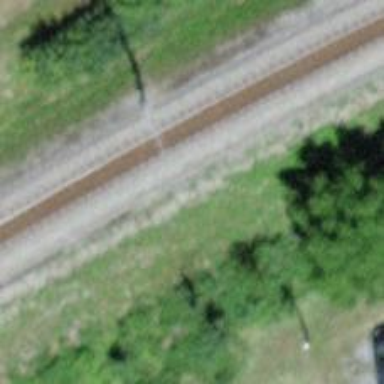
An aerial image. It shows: Narrow-gauge railway with electrified contact line.